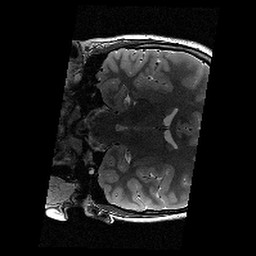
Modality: T2w
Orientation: coronal
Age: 13
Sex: male
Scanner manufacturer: siemens
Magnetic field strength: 3 T
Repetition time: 9.23 s
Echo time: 0.067 s